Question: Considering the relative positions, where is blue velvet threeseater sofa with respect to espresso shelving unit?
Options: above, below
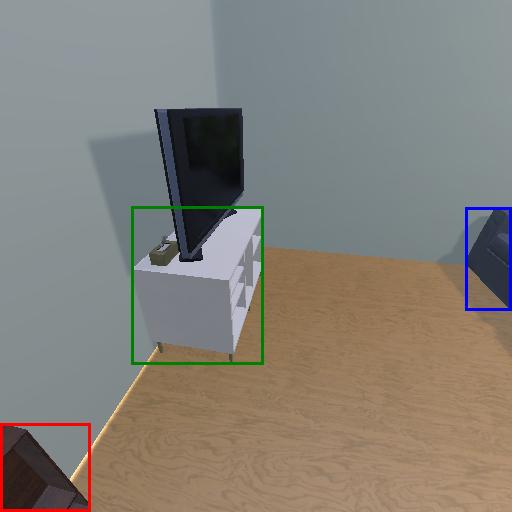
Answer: above